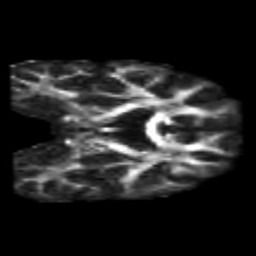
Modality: FA
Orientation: coronal
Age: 18
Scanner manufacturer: philips
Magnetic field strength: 3 T
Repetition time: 8.551 s
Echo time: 0.1273 s